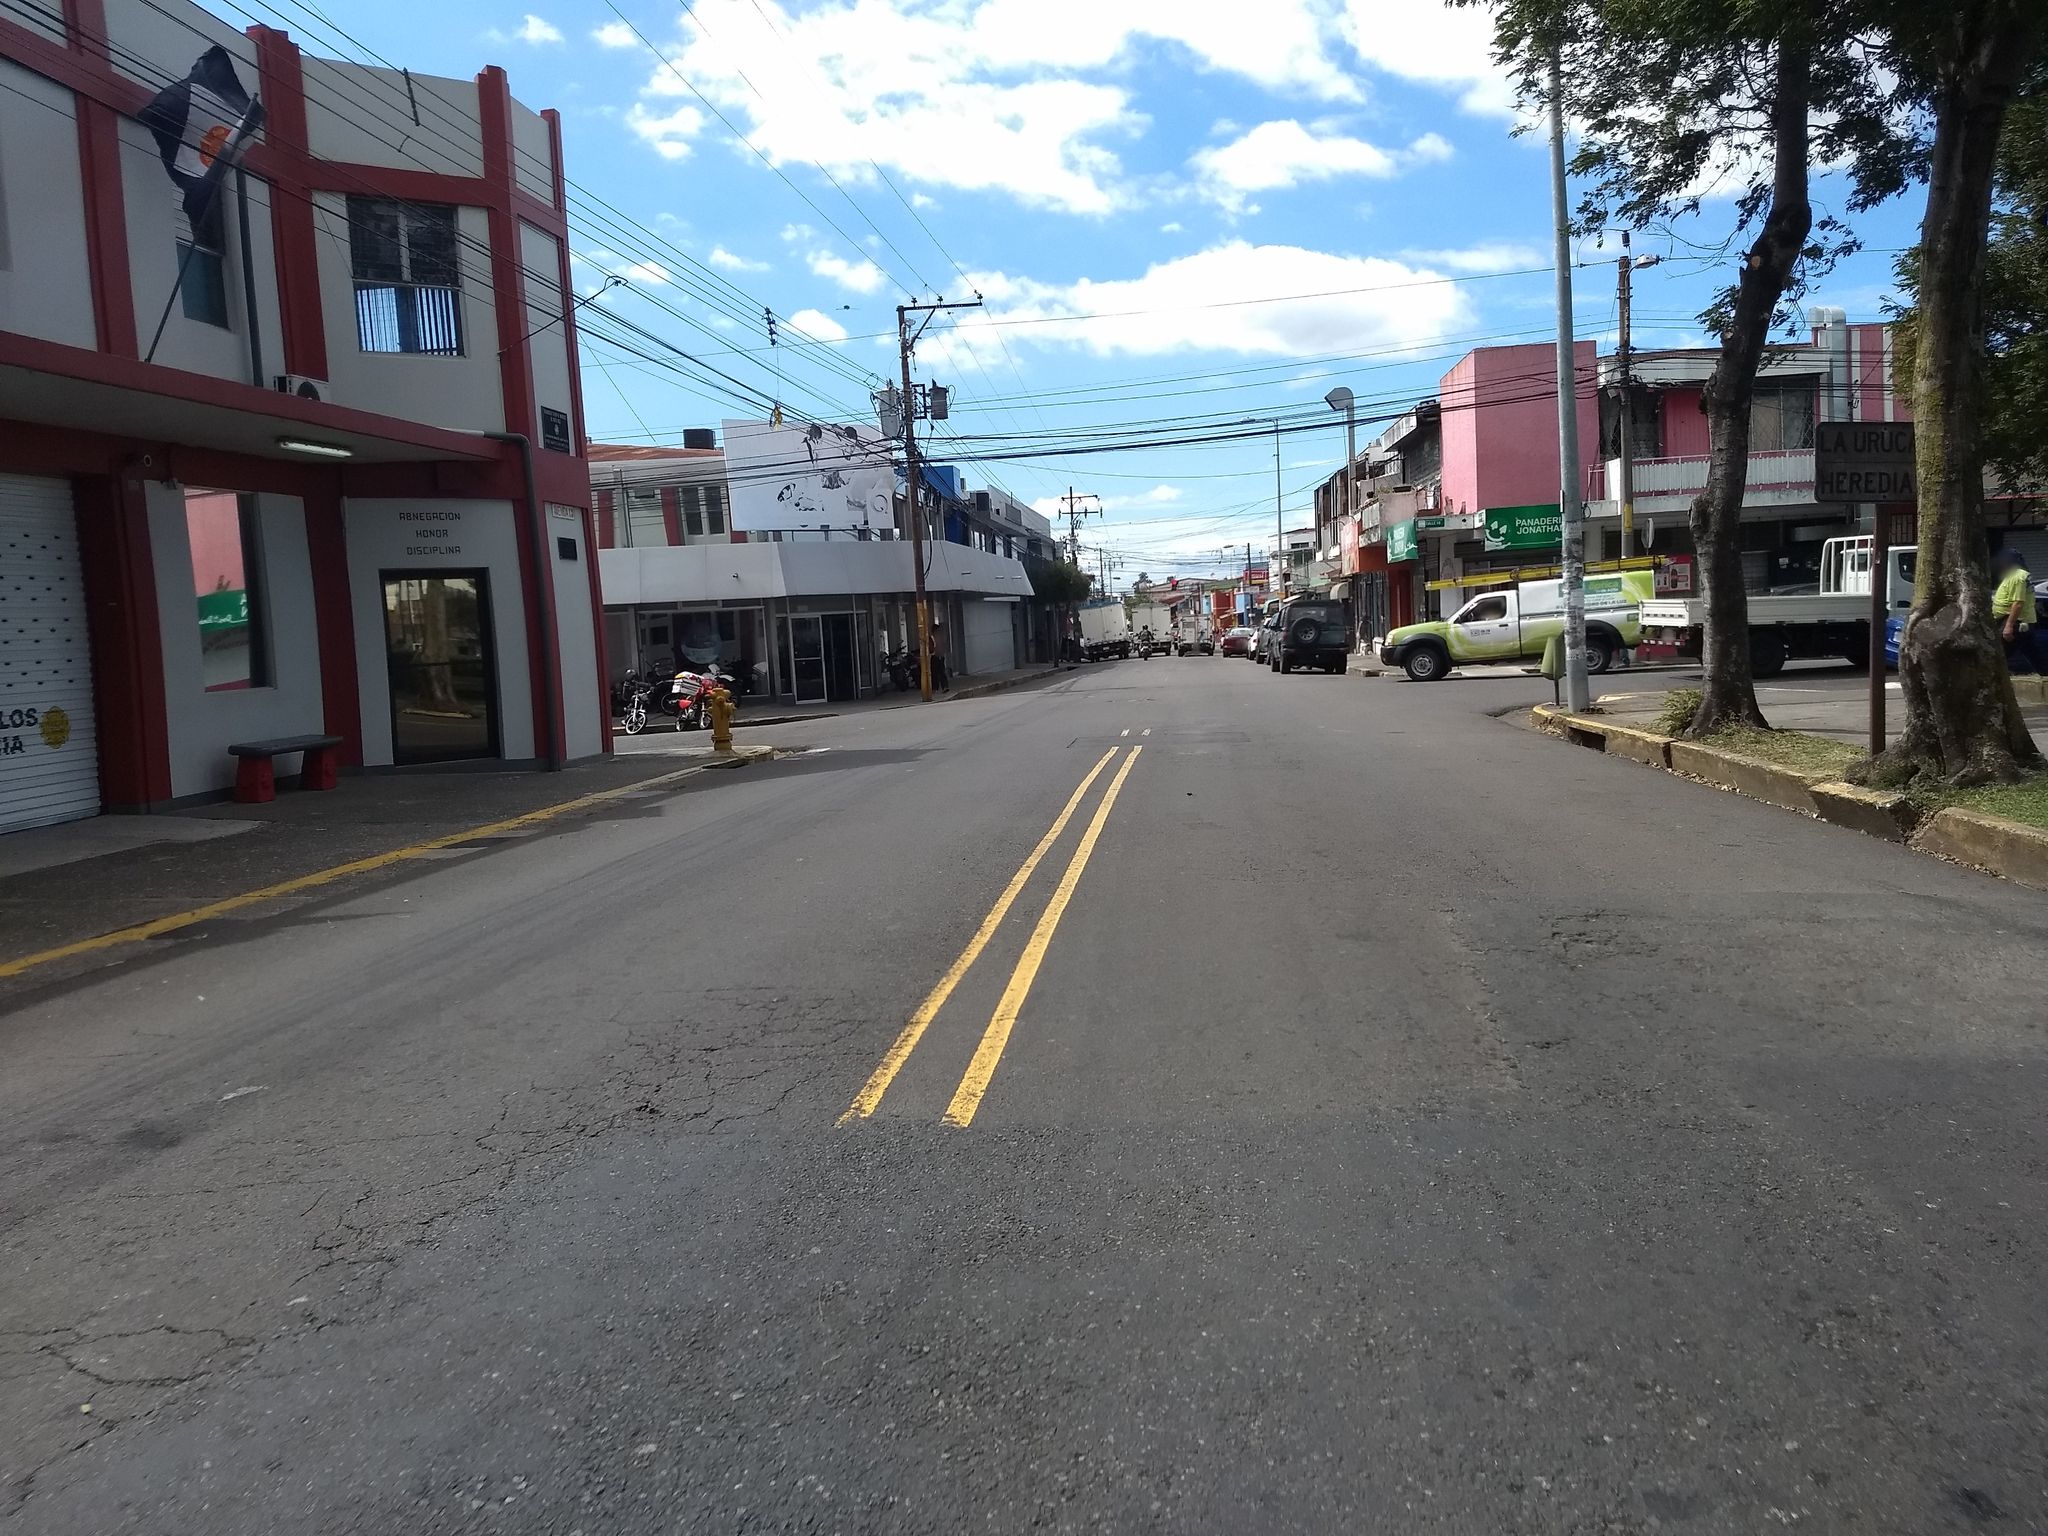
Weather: clear
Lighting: day
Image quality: good
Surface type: cycling surface
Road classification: tertiary
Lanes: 2
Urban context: urban centre
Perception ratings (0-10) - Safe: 6.5, Lively: 7.7, Beautiful: 5.86, Boring: 1.17, Depressing: 3.64, Wealthy: 2.46